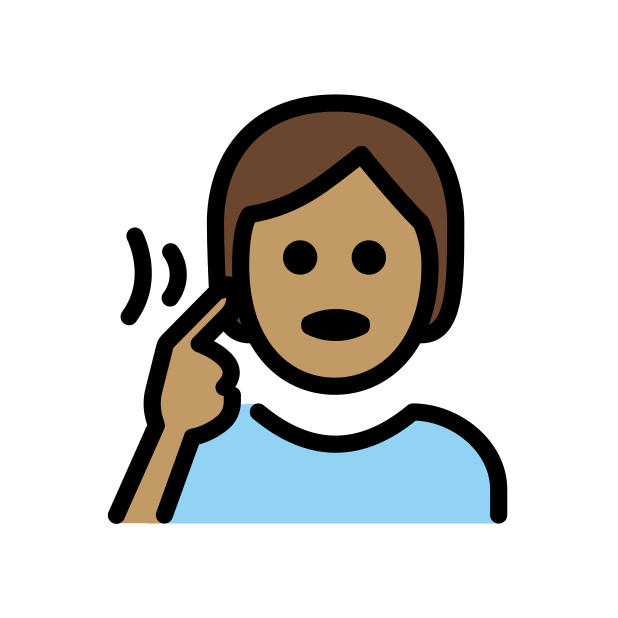
deaf person: medium skin tone